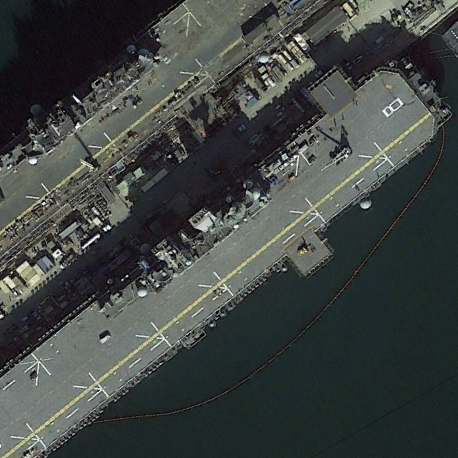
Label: assault